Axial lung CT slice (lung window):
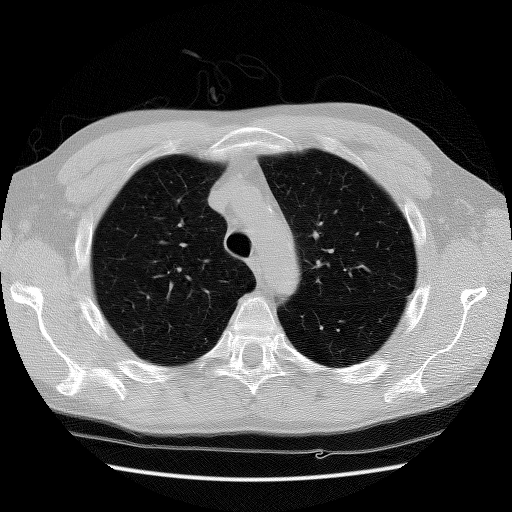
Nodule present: no